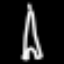
Label: The Eiffel Tower